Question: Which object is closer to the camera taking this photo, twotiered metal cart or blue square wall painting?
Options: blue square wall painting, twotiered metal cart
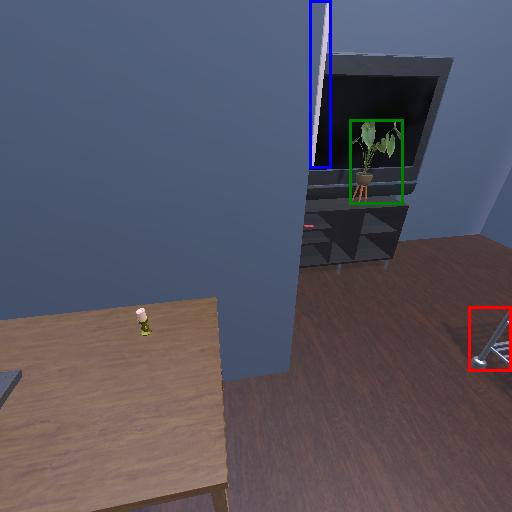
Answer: blue square wall painting